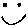
Label: smiley face